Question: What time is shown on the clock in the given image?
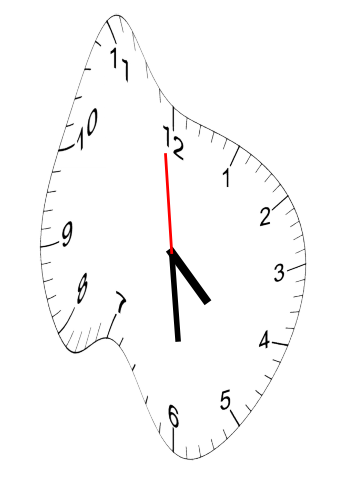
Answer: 04:28:59